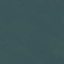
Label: SeaLake